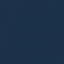
Label: SeaLake